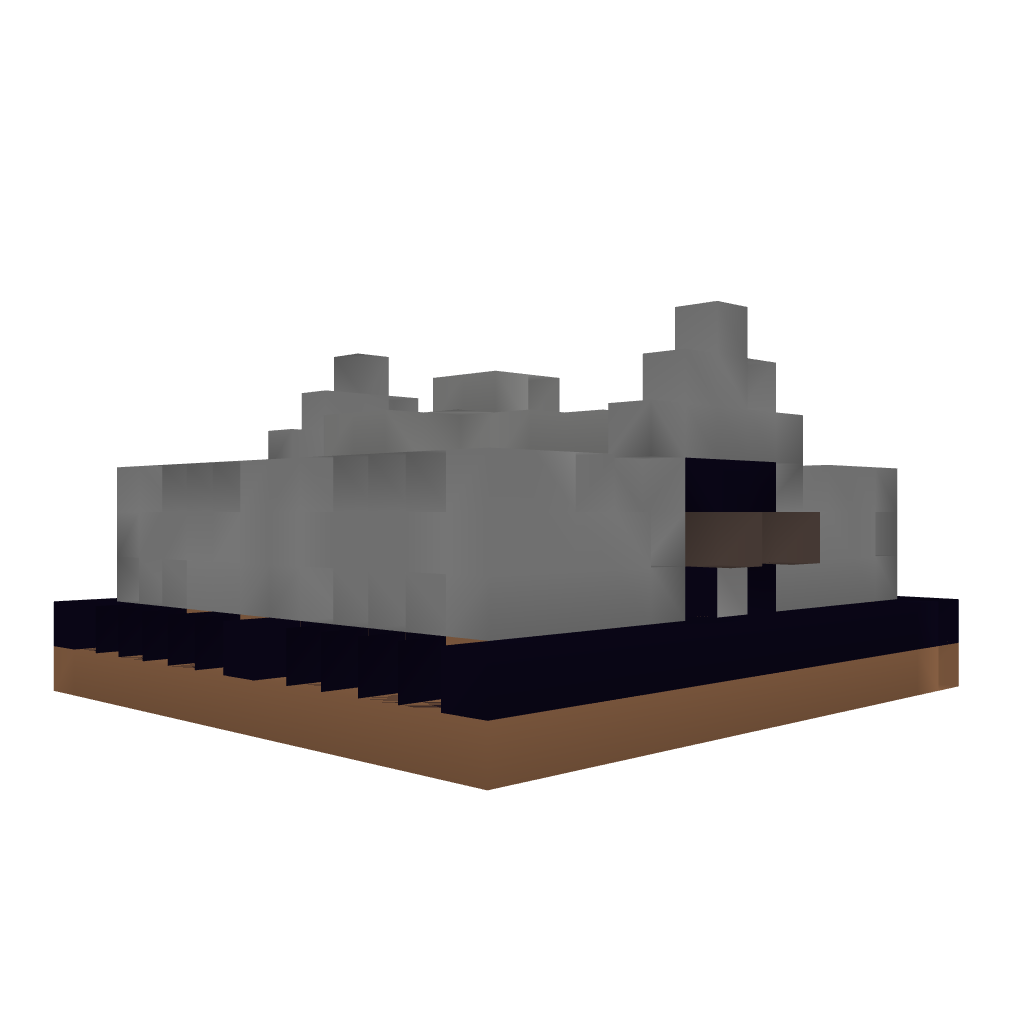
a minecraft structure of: small-medieval-peasant-house